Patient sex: F
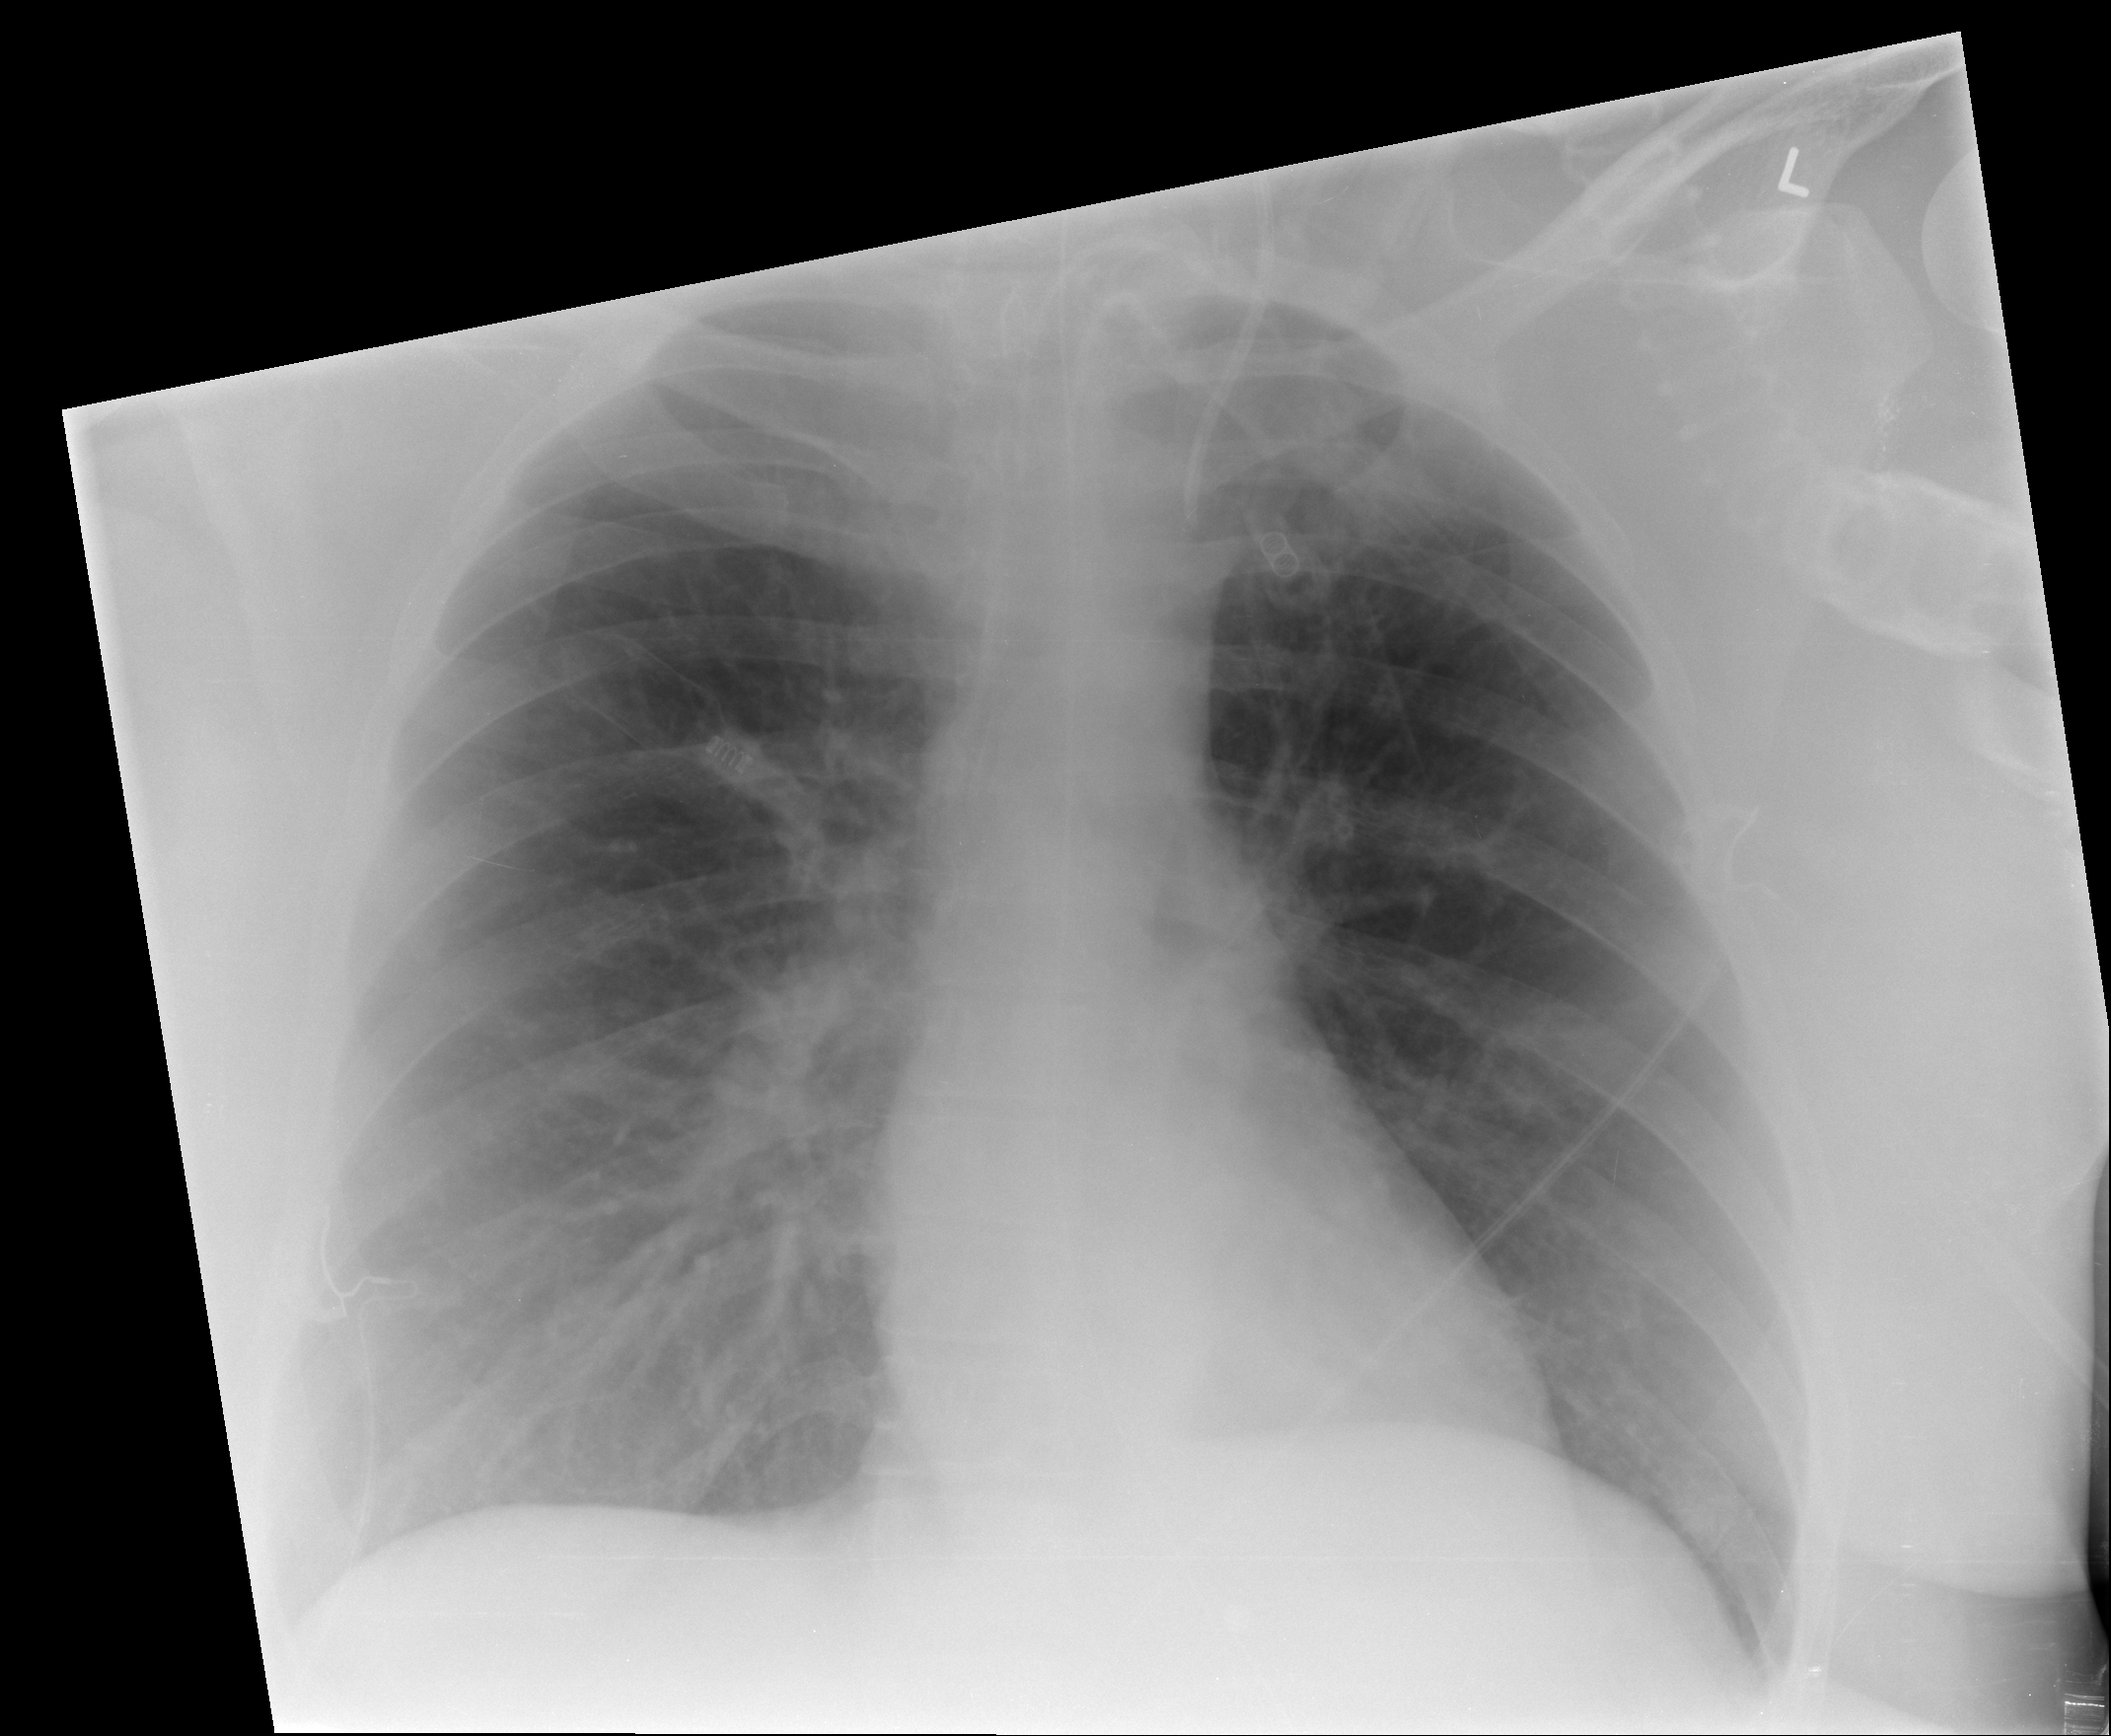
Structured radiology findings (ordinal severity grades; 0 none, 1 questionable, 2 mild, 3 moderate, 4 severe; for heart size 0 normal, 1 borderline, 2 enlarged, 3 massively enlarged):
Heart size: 0
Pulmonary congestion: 1
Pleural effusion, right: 0
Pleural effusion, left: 0
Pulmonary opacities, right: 0
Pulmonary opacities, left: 0
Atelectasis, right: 0
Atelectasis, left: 0